Question: What is below Bluetooth?
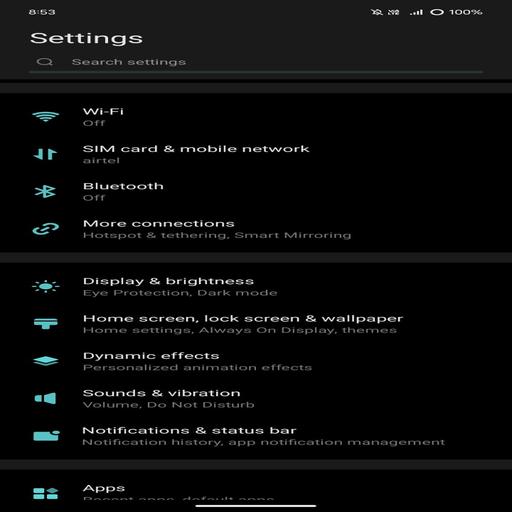
Answer: More connections